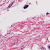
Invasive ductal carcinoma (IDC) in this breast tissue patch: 0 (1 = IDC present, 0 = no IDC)